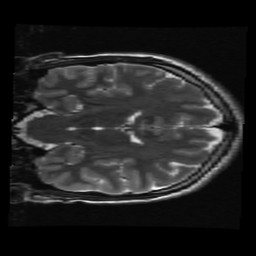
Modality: T2w
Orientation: coronal
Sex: male
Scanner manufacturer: ge
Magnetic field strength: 3 T
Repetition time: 5 s
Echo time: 0.1012 s